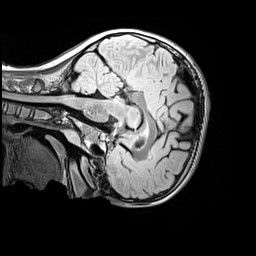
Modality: FLAIR
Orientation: sagittal
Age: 11
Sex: female
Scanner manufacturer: siemens
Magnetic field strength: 3 T
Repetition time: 5 s
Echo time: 0.388 s